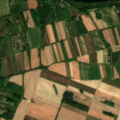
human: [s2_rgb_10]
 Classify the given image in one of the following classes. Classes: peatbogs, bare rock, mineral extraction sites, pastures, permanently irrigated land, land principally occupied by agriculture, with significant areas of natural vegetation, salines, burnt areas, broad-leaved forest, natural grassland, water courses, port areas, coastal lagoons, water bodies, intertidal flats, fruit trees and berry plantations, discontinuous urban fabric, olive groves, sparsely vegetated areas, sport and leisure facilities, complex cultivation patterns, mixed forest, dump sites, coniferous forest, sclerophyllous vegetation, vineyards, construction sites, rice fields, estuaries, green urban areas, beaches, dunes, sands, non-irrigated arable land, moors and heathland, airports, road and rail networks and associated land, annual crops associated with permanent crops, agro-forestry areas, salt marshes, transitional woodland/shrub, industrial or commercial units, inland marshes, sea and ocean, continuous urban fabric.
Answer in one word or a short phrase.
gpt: non-irrigated arable land, complex cultivation patterns, land principally occupied by agriculture, with significant areas of natural vegetation, water bodies